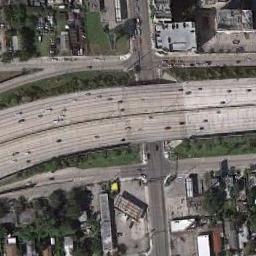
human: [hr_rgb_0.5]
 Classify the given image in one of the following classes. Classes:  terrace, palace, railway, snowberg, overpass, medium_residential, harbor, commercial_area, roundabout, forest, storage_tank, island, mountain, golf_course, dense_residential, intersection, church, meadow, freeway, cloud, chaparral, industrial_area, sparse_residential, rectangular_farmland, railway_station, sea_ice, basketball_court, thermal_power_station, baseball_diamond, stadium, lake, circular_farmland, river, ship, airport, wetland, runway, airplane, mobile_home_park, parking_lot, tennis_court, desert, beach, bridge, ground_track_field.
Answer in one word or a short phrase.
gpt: overpass